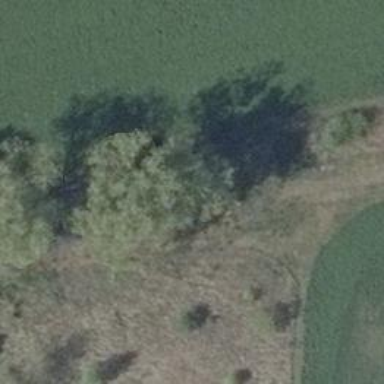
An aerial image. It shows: Deciduous broadleaved tree.